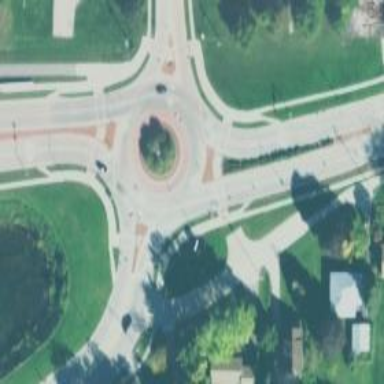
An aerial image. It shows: Roundabout at primary highway.